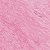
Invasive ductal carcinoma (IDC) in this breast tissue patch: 0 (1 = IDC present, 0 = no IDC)